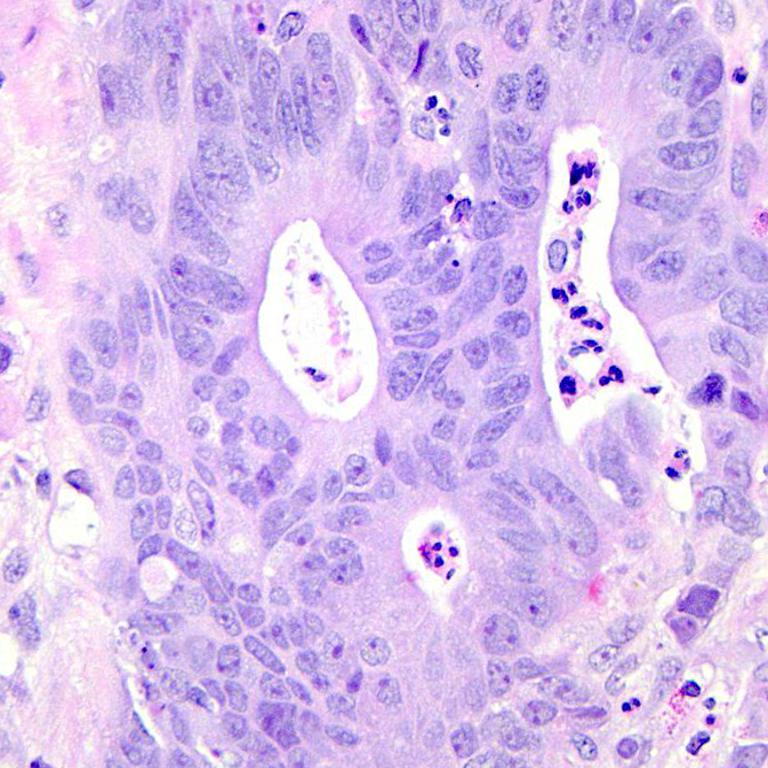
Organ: colon
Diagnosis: adenocarcinomas